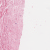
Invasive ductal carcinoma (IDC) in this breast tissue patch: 0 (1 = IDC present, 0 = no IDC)